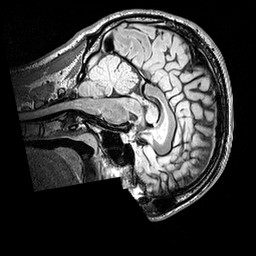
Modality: FLAIR
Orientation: sagittal
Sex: male
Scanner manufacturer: siemens
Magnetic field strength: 3 T
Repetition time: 5 s
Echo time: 0.395 s